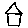
Label: house